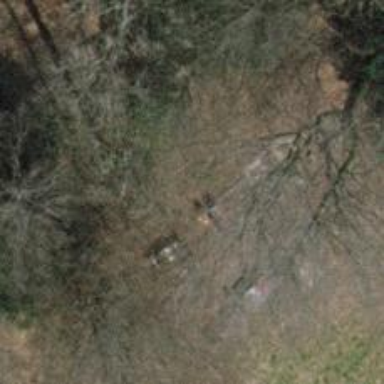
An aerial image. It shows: Brown bench.